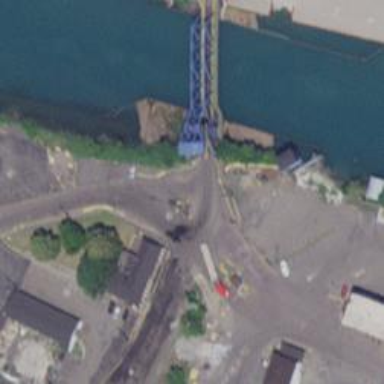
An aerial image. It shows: Bascule movable railway bridge.